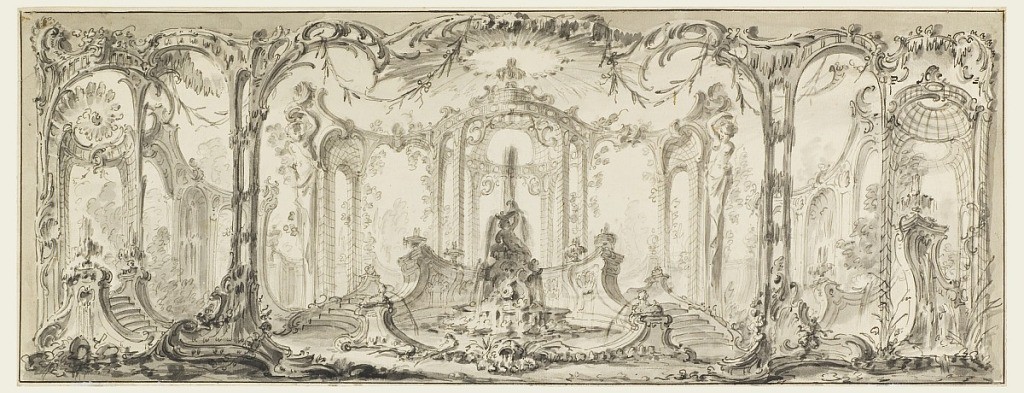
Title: Design for an Ornamental Decoration
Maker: Jacques de Lajoüe, French, 1687–1761
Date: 1740–60
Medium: Pen and black ink, brush and gray wash on paper
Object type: Drawing
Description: Fountain in full width of the middle distance is surrounded by trellis and rocaille colonnades. Verso: small parts of an abstract plant and sketch of a pavilion.